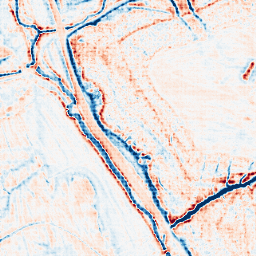
Category: edge_preserving
Decomposition family: anisotropic_diffusion
Decomposition parameters: iterations: 20
kappa: 50
gamma: 0.2
Upsampling method: sinc_hamming
Upsampling parameters: scale: 4
kernel_size: 4
Upsampling scale: 4